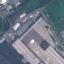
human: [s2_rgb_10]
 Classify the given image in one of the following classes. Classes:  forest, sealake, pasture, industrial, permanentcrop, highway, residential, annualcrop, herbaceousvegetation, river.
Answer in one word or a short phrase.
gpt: Industrial